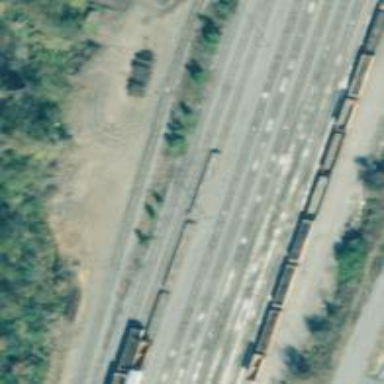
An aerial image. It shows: Railway yard.